Current action and preconditions to check: trajectory_clear

Your task: For each precondition in the list above, predict whether it will hold at this action.

Consider the current scene as observed from the mobile robot's camera, and analyze the predicted future states of all dynamic agents (e.g., people, animals, vehicles, or any moving entities) within the NEXT SECOND.

IMPORTANT: Only answer "very likely" if you are absolutely certain—based on strong, clear evidence—that a dynamic agent will violate the precondition in the predicted future state. Do NOT answer "very likely" for unlikely, ambiguous, or low-probability risks.

Ask yourself for each precondition: Is there a high probability, with clear and convincing evidence, that the predicted future states of any dynamic agent will interfere with the predicted future state of the currently executing action within the NEXT SECOND, causing that precondition to fail?

Assess the risk level based on these predictions. Use "likely" or "very likely" if motions create a clear risk of interference.

Use "neutral" or "improbable" if agents are nearby but their predicted paths are clearly diverging or non-conflicting.

Failure Risk Categories: "very improbable", "improbable", "neutral", "likely", "very likely"

Answer Format: Output ONLY the probability_of_failure value from these categories: "very improbable", "improbable", "neutral", "likely", "very likely"

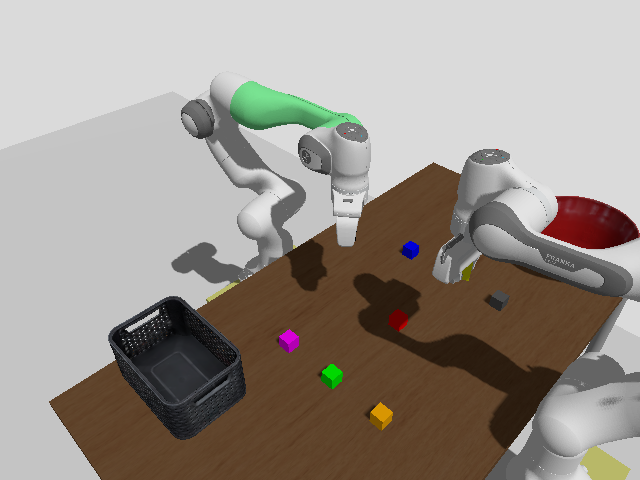

Answer: improbable